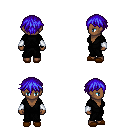
a pixel art fantasy rpg character, female body template, human, dark skin, gray robe, gold greaves, blue short bangs hairstyle, white cloth bracers, brown slippers, four views (front, back, left, right), 2x2 character sprite sheet, small pixel art, hard edges, no anti-aliasing